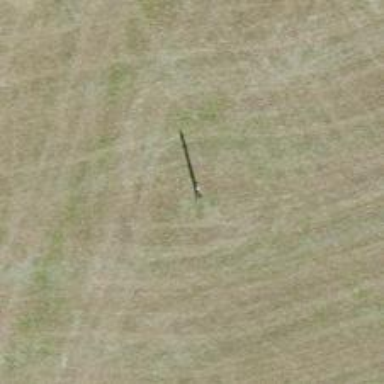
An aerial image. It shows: Power pole.